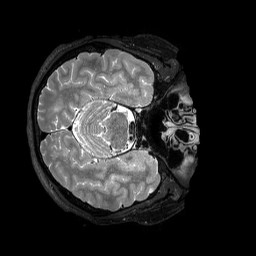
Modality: T2w
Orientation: axial